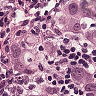
Metastatic tissue present: yes